Question: I'm beginning with Liferay. Installed the Liferay Eclipse plugin, which worked fine. Configured the Liferay Server Runtime, which also worked fine. When it comes to create my first Liferay plugin project, it fails finishing this wizard tool.
It never finishes. I tried already downloading the ivy cache files and putting it manually inside .ivy folder. Didn't work either. A strange thing that I noticed is that after doing this, when I tried to launch another try in Eclipse, it created another .ivy inside the original .ivy folder. So it pretty much ignored the original .ivy and started doing the same process within the original .ivy.
This is what appears on the Eclipse Console :
'''
[Console output redirected to file:/Users/tutuk/.metadata/.plugins/com.liferay.ide.sdk.core/sdk.log]
Buildfile: /Users/UserName/Desktop/liferay-plugins-sdk-6.2/portlets/build.xml
[mkdir] Created dir: /Users/UserName/Desktop/liferay-plugins-sdk-6.2/.ivy
[get] Getting: http://repo1.maven.org/maven2/org/apache/ivy/ivy/2.3.0/ivy-2.3.0.jar
[get] To: /Users/UserName/Desktop/liferay-plugins-sdk-6.2/.ivy/ivy-2.3.0.jar
[ivy:resolve] :: Apache Ivy 2.3.0 - 20130110142753 :: http://ant.apache.org/ivy/ ::
[ivy:resolve] :: loading settings :: file = /Users/UserName/Desktop/liferay-plugins-sdk-6.2/ivy- settings.xml
'''
And when I force it to stop, on the Error Log appears this:
'''
Source '/Users/UserName/.metadata/.plugins/com.liferay.ide.sdk.core/create/1417376098997' does not exist
'''
I am using liferay-plugins-sdk-6.2, liferay-portal-6.2-ce-ga2 and jdk8
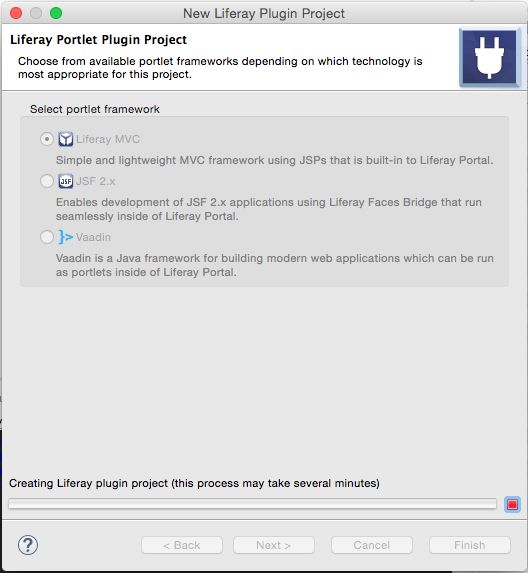
Answer: I changed the permissions of all folders involved in the task to 777. It worked :)